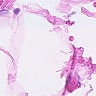
Metastatic tissue present: no